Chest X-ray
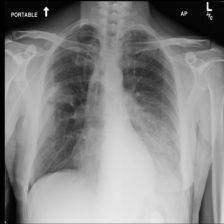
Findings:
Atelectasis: positive
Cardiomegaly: negative
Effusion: negative
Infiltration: negative
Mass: negative
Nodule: negative
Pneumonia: negative
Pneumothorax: negative
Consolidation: negative
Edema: negative
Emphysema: negative
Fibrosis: negative
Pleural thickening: negative
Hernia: negative